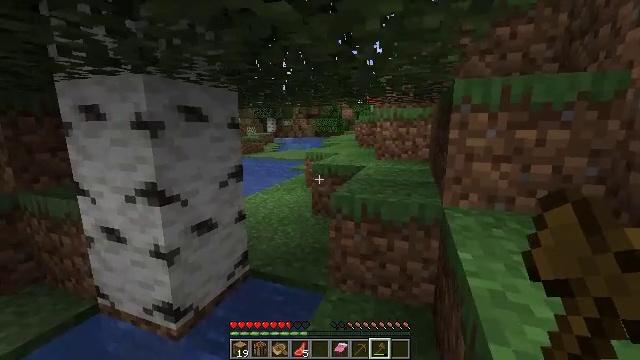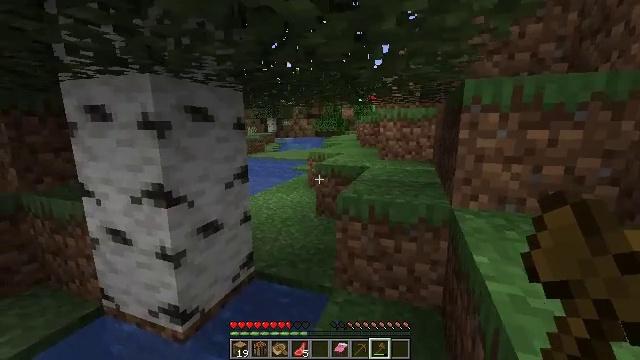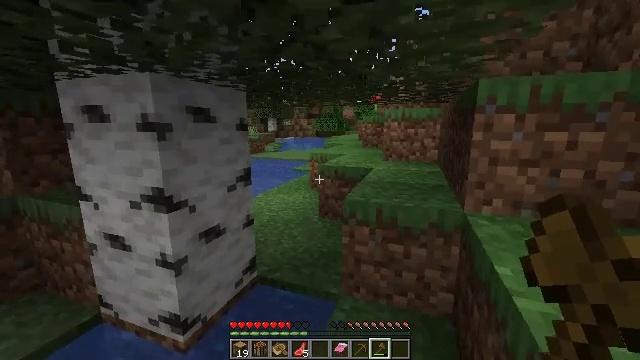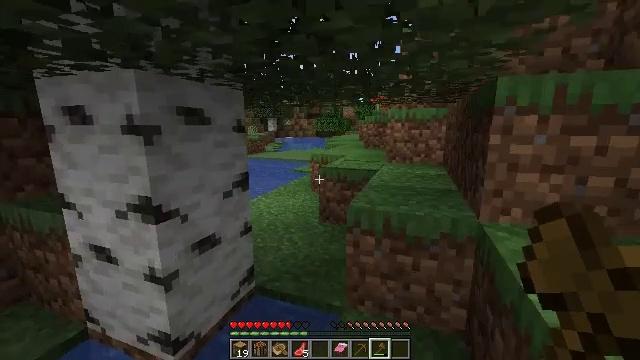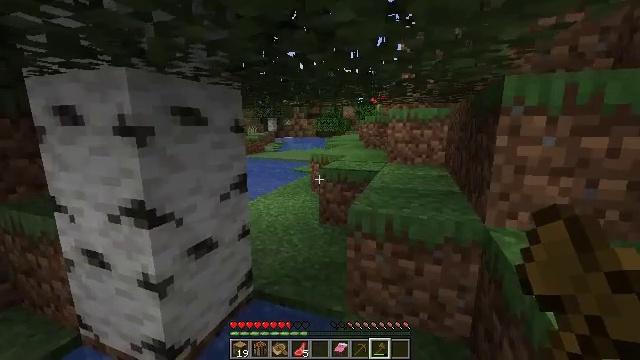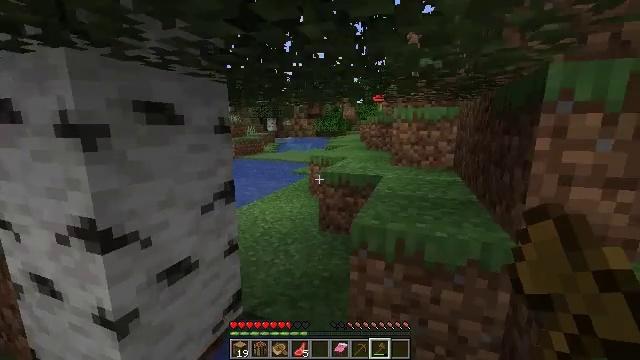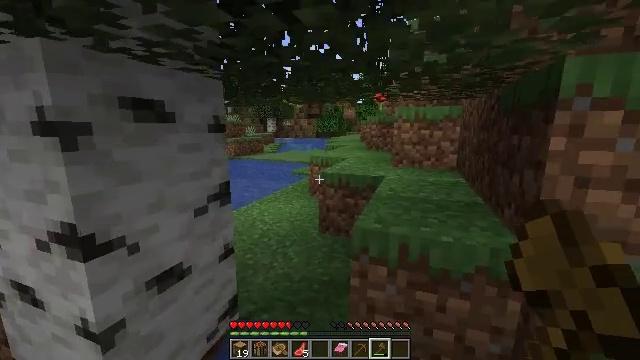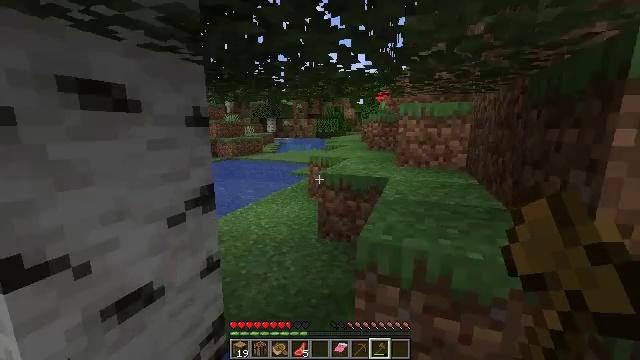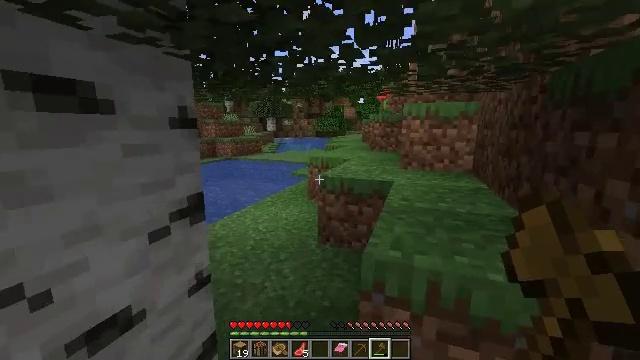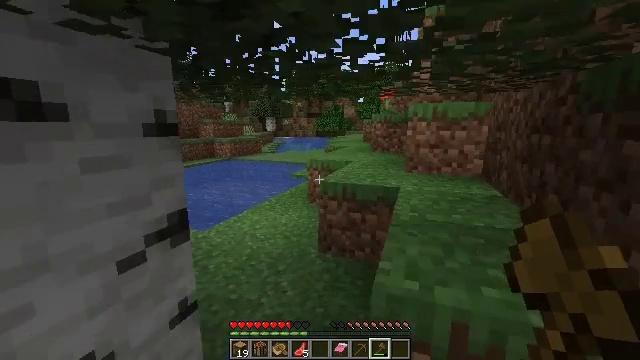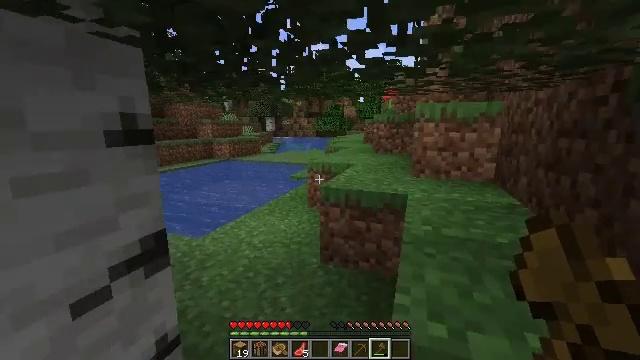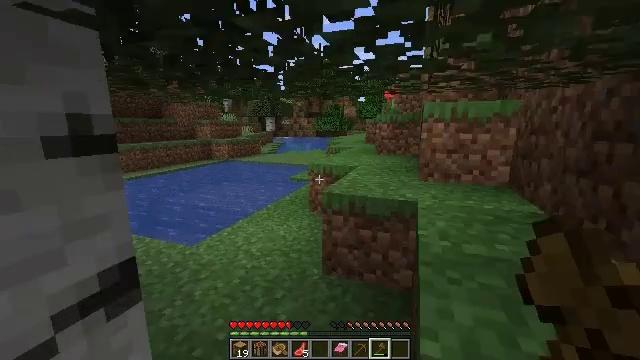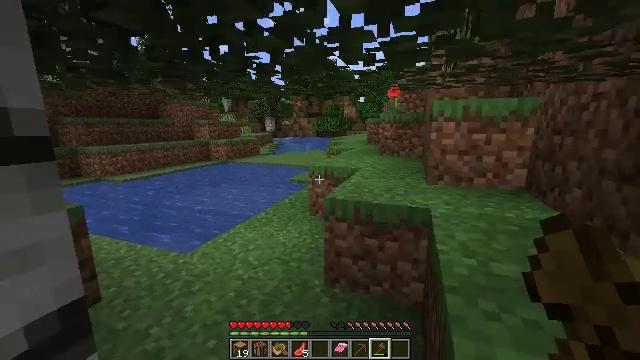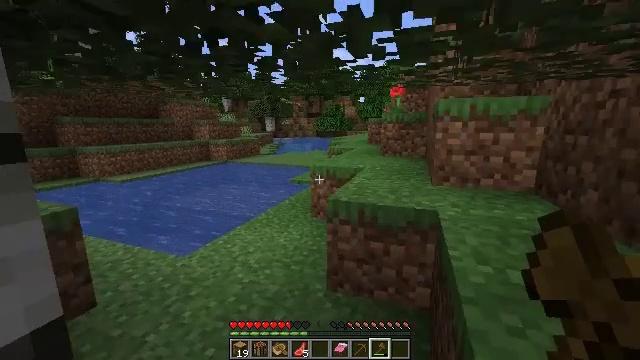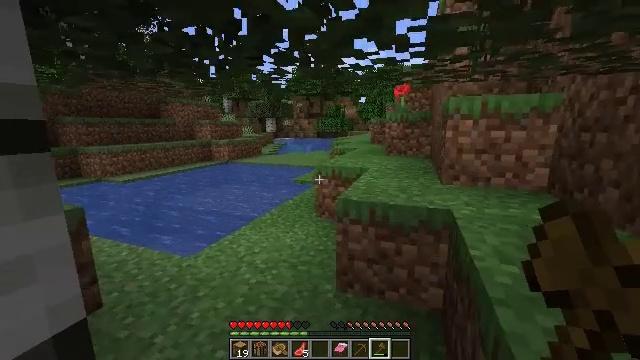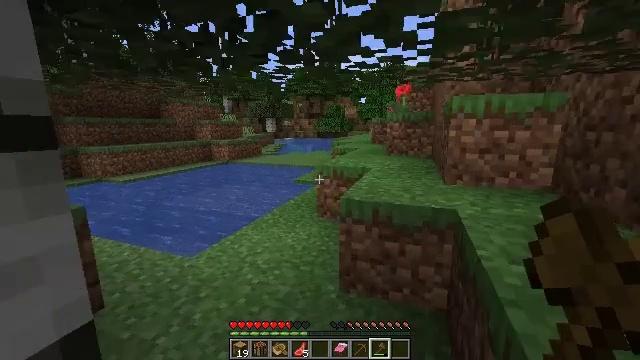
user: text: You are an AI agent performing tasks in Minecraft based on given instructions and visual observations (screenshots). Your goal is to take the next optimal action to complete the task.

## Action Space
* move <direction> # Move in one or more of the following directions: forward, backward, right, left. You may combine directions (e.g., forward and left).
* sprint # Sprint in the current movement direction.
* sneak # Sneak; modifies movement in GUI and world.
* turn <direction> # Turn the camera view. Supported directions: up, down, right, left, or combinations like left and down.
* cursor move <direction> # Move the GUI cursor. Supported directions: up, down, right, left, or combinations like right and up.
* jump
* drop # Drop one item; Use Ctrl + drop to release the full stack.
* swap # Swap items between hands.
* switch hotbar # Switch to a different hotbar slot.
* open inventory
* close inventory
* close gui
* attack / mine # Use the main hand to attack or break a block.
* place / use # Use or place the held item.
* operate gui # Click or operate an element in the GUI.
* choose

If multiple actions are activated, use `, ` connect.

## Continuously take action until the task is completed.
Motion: motion action
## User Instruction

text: Mine grass block from the ground.
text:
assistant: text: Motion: move forward
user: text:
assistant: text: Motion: move forward
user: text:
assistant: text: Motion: move forward
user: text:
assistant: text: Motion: move forward
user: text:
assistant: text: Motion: move forward
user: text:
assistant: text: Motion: move forward
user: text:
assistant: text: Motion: move forward
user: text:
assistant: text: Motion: move forward
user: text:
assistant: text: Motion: move forward
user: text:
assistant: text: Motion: move forward
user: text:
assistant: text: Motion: move forward
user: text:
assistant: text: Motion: move forward
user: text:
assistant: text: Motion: move forward
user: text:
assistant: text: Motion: move forward
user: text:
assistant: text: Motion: move forward and move left
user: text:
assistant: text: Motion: move forward and move left
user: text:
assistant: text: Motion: move forward and move left
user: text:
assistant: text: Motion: move forward and move left
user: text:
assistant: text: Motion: move forward
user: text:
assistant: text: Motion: move forward
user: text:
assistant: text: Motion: move forward
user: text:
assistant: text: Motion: move forward
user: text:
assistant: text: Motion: move forward, sprint
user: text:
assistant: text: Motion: move forward, sprint
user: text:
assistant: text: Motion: move forward and move left, sprint
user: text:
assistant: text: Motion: move forward and move left, sprint
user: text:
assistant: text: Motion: move forward and move left
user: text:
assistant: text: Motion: move forward and move left
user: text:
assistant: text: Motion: move forward and move left
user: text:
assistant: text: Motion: move forward and move left, turn right